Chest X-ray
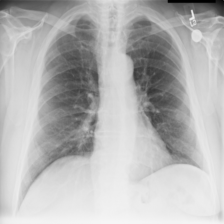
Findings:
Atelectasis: positive
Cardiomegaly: negative
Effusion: negative
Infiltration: negative
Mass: negative
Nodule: negative
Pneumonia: positive
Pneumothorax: negative
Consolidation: negative
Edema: negative
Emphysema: negative
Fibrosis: negative
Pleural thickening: negative
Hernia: negative